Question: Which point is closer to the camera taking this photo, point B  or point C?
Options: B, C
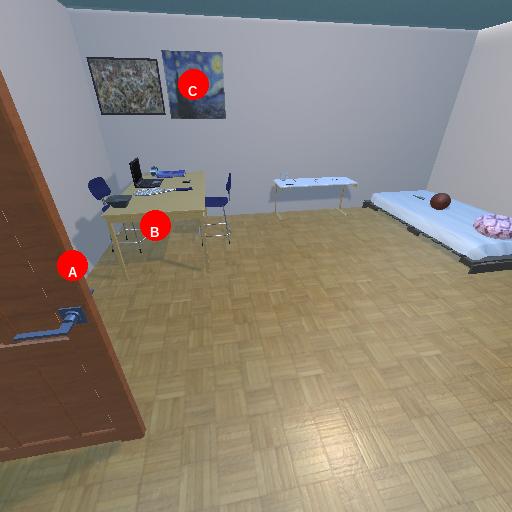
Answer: B